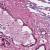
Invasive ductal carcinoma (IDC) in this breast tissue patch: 0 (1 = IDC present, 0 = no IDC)